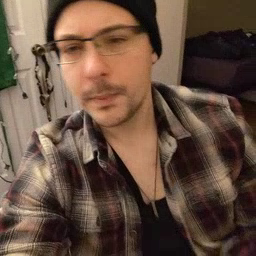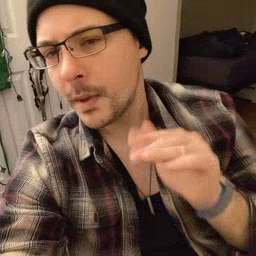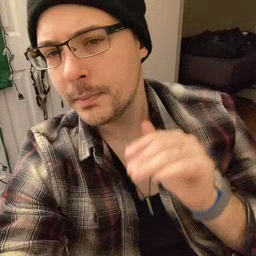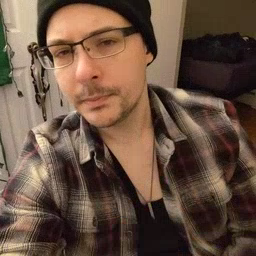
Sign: bye